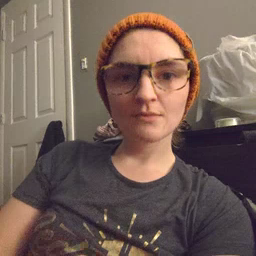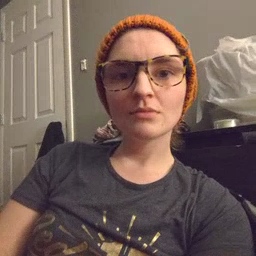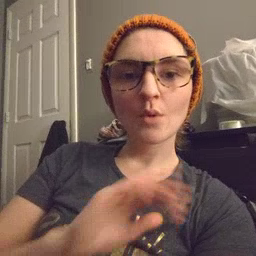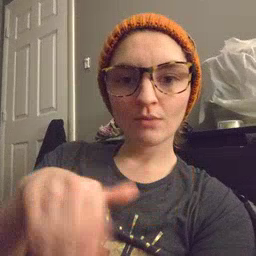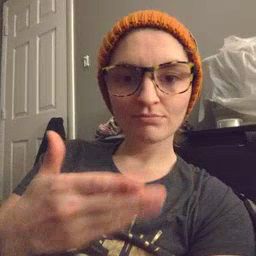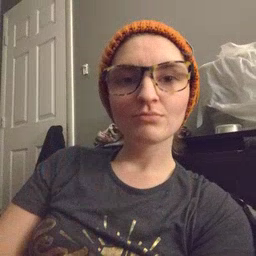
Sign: all